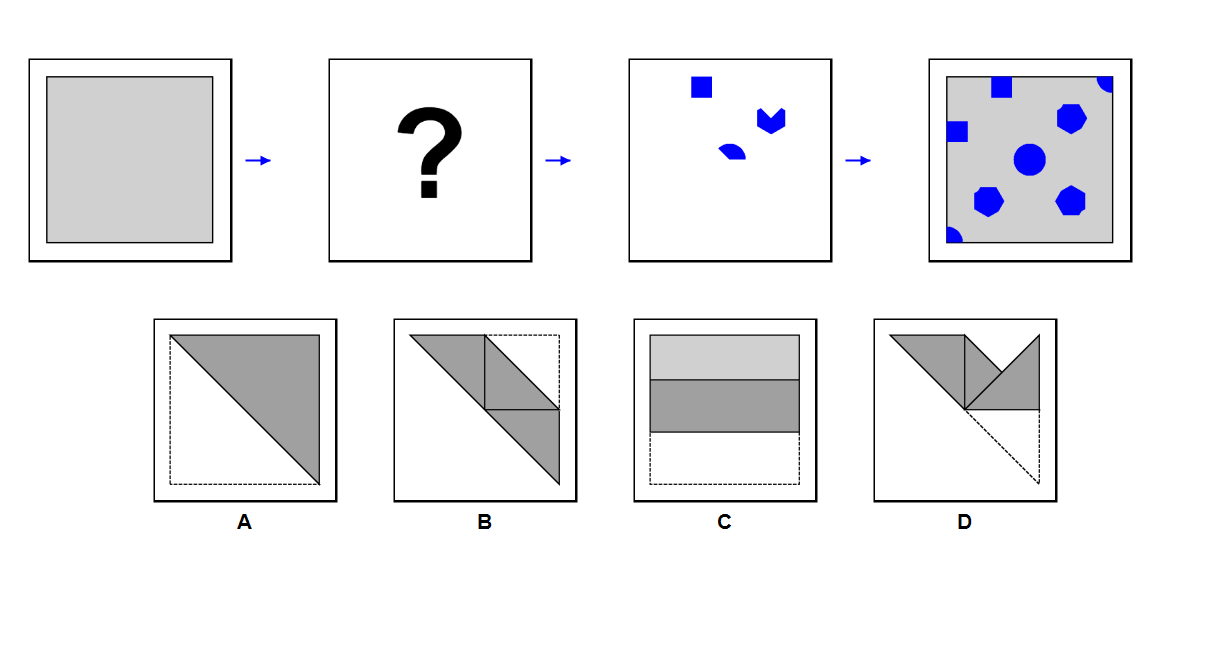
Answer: C